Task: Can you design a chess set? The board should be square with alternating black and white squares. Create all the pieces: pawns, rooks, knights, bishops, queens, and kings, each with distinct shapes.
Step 4129:
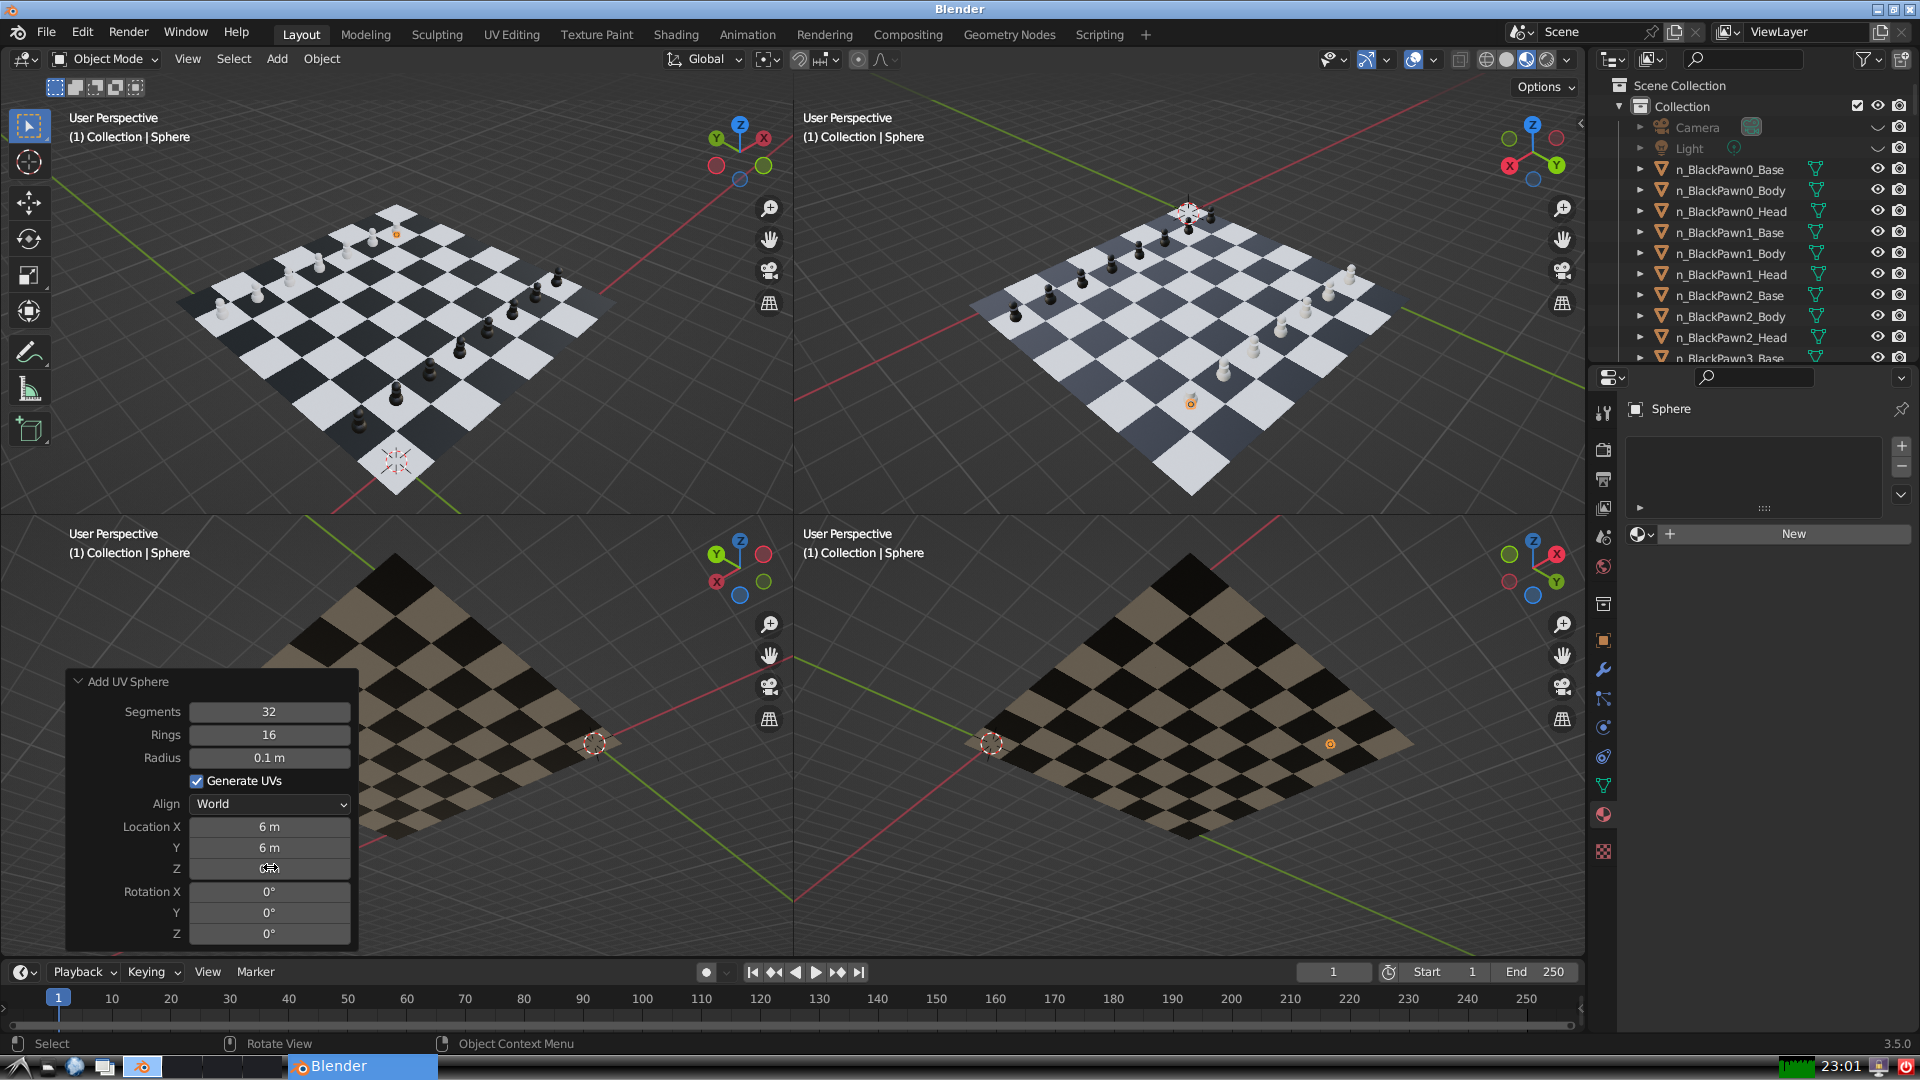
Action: click: no